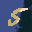
Label: 5